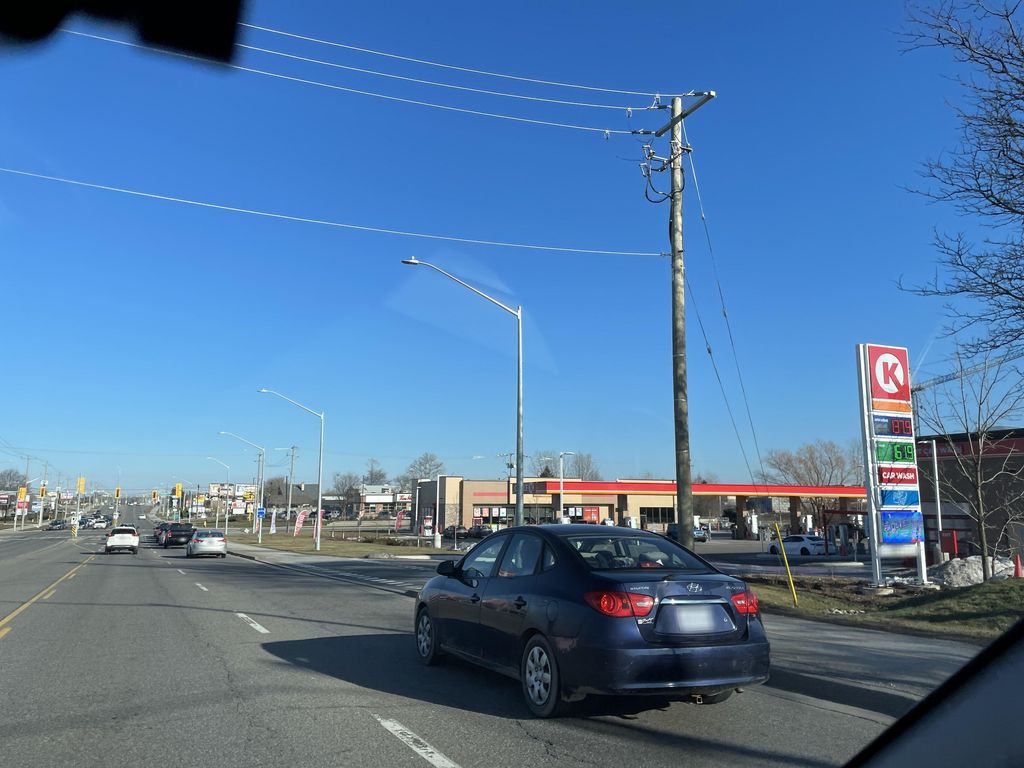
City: kitchener-waterloo